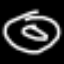
Label: donut